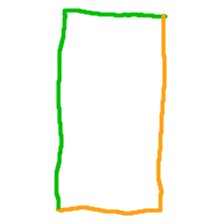
Shape: rectangle